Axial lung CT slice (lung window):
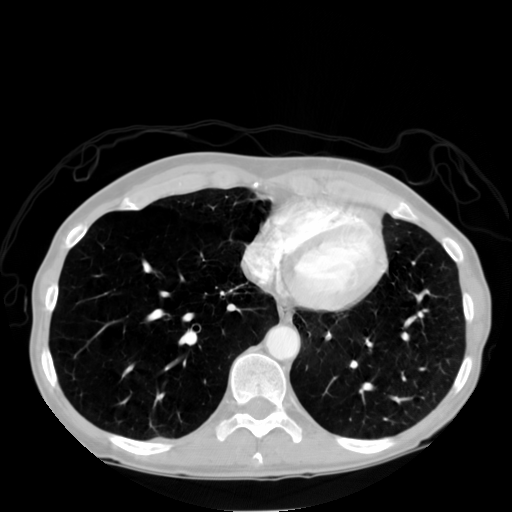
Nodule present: no